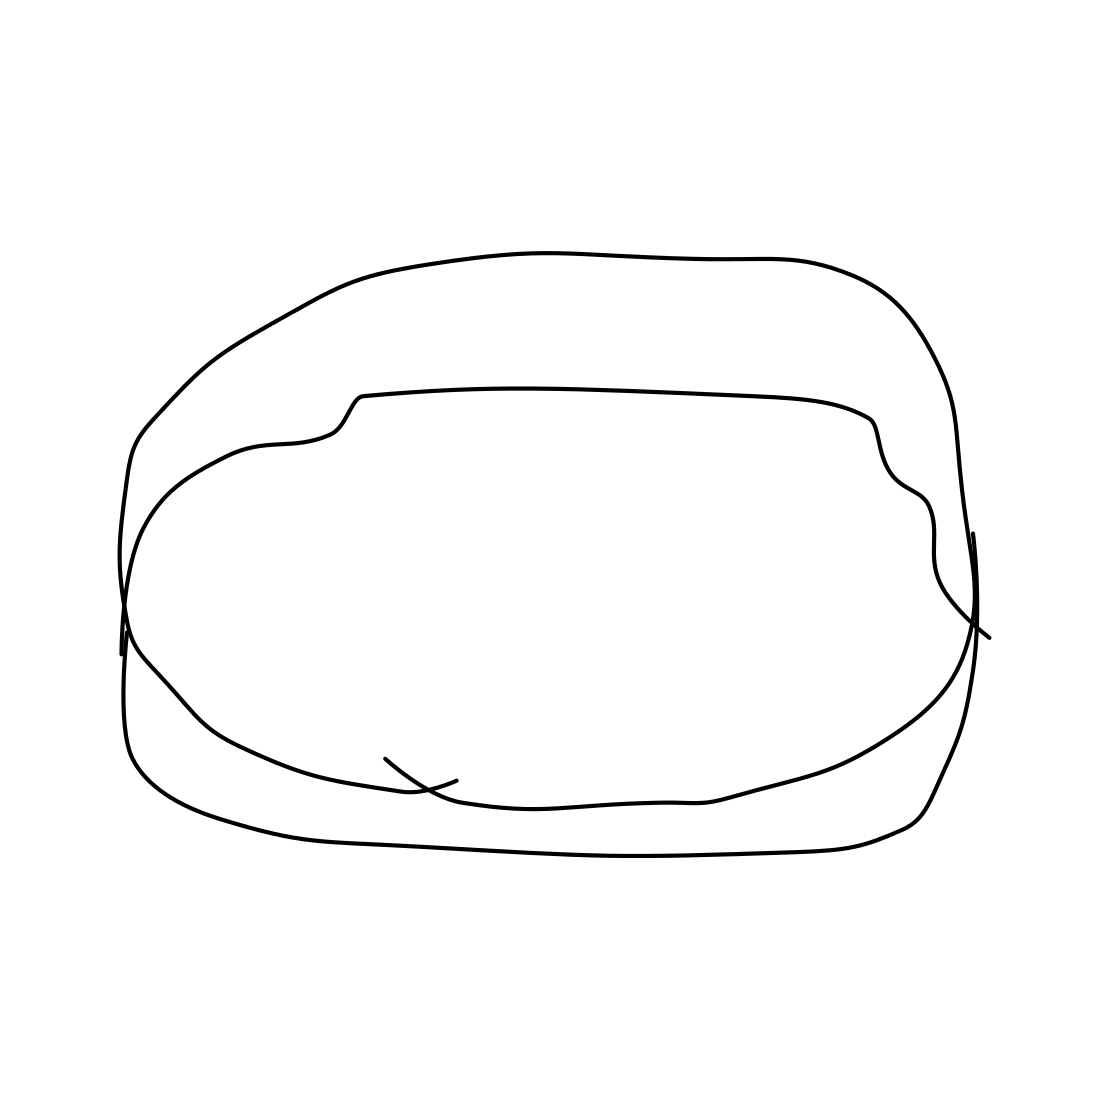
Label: ashtray